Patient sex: M
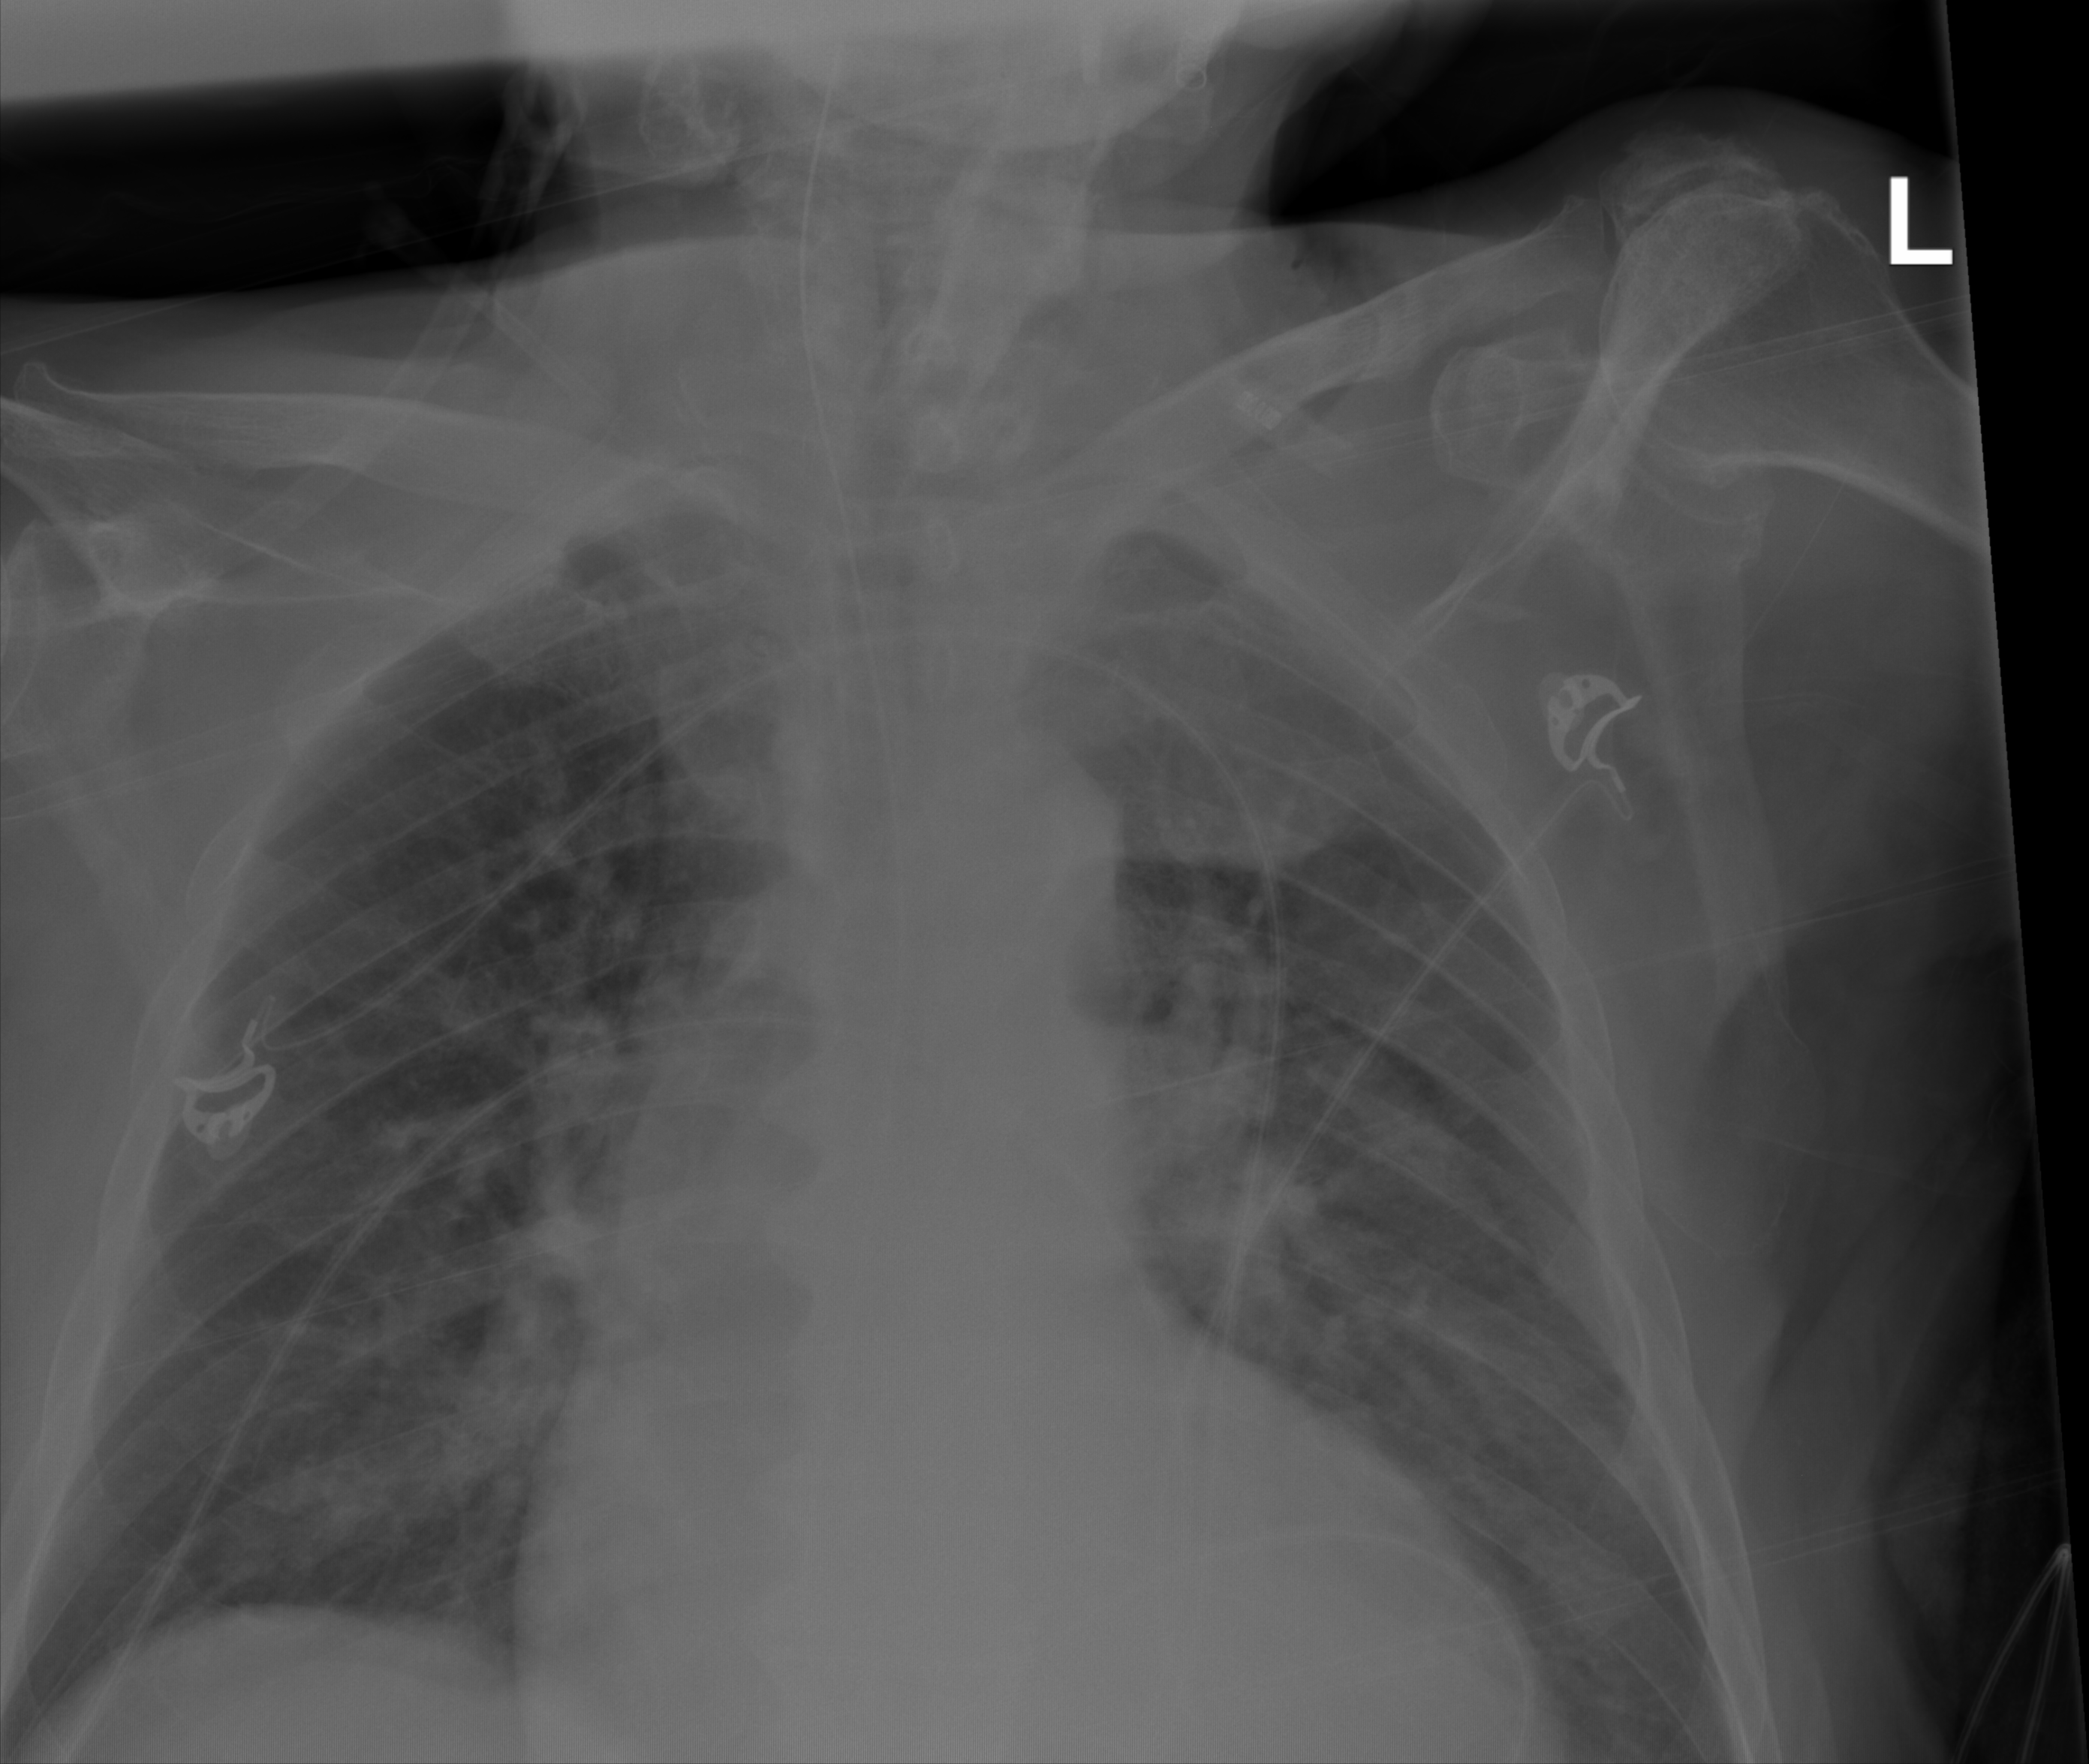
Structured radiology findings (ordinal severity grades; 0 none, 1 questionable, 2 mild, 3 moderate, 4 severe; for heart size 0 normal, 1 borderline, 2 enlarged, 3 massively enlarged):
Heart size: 1
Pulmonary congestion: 2
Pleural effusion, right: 0
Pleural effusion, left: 0
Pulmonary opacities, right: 0
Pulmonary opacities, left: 0
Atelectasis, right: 0
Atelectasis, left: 0